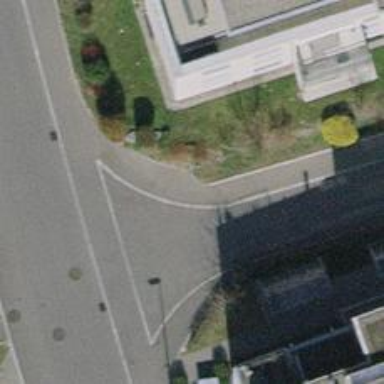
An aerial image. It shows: Sidewalk along the footway.